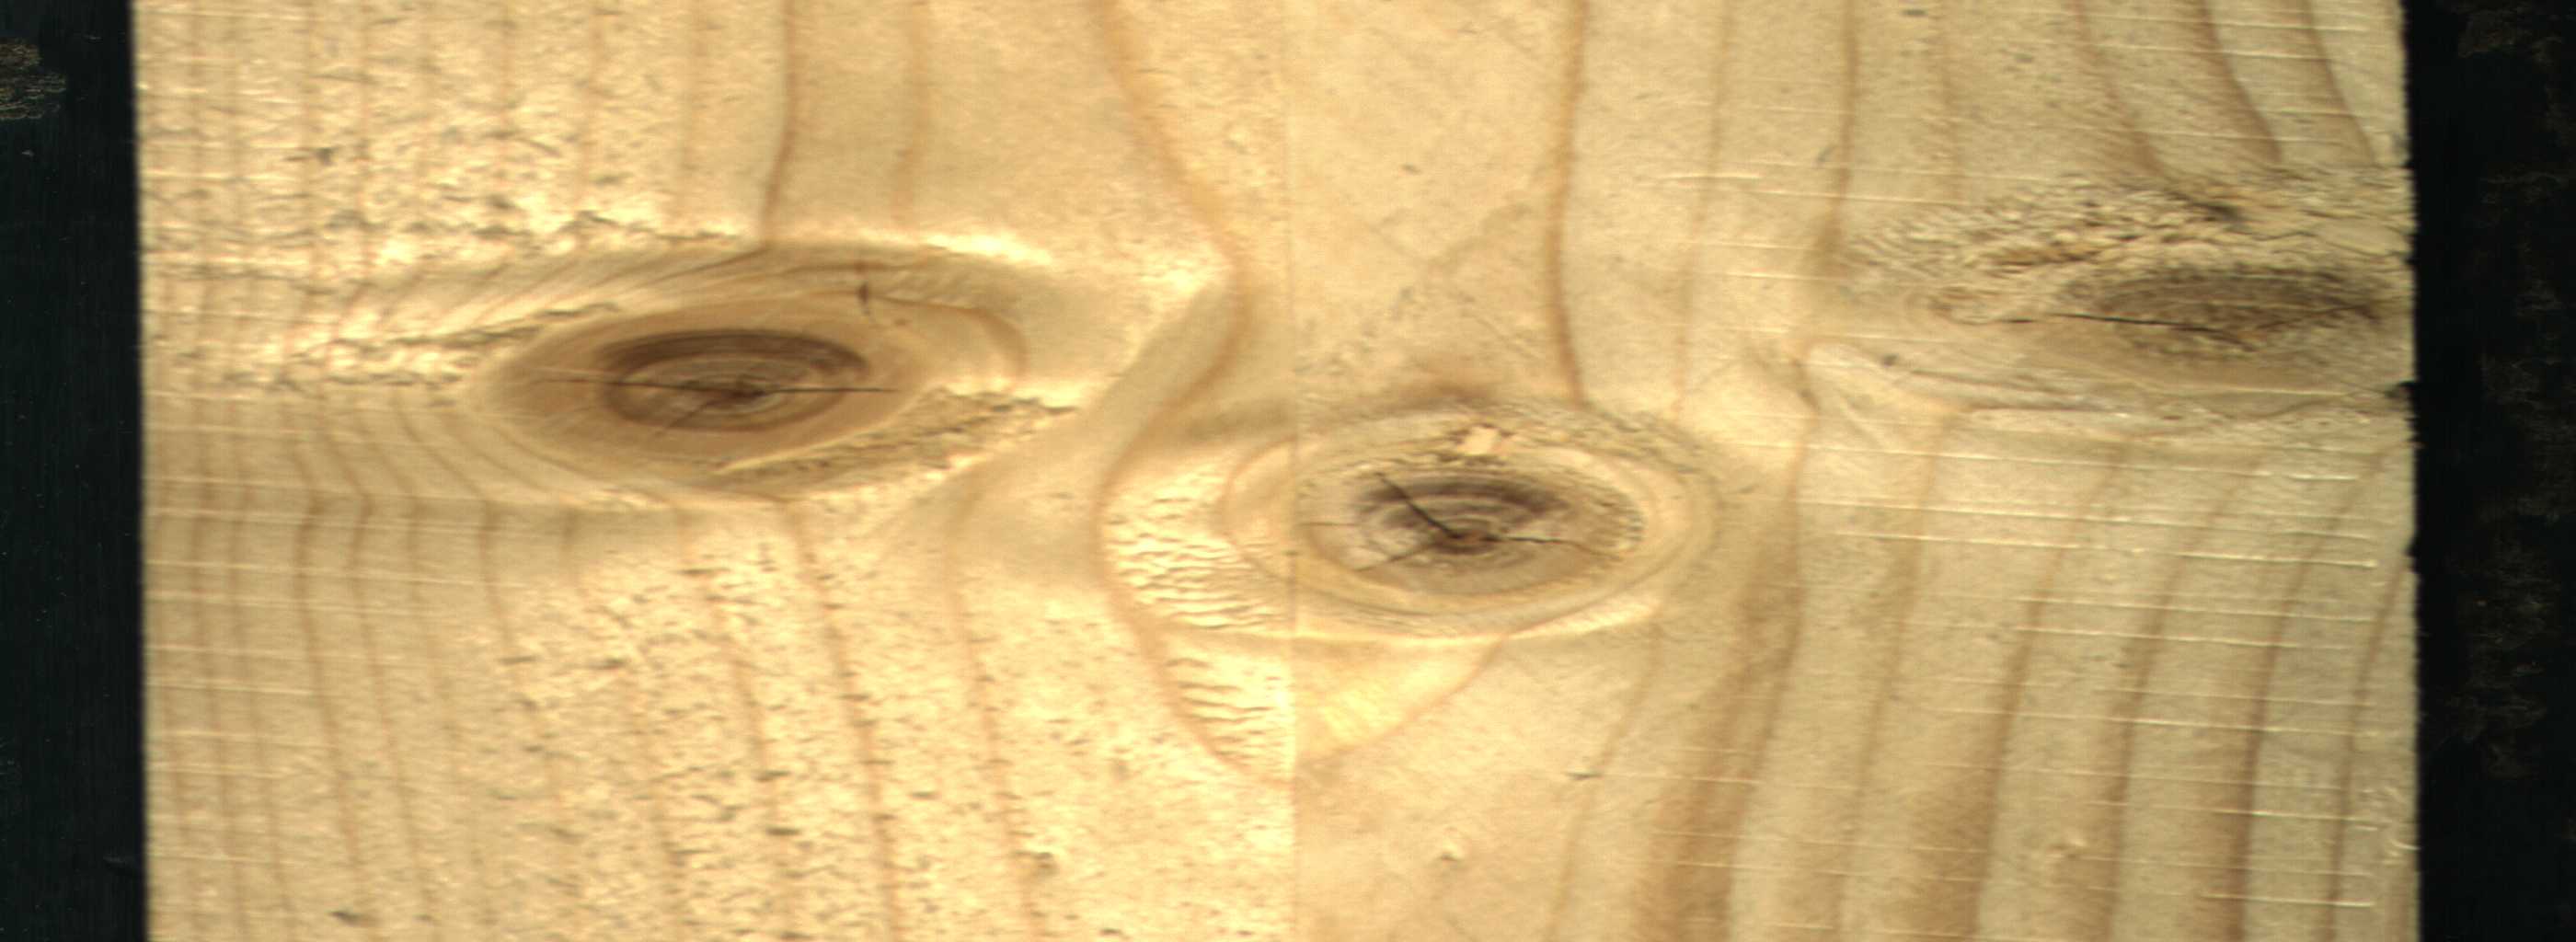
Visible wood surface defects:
knot_with_crack
knot_with_crack
knot_with_crack